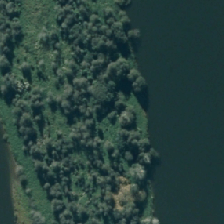
Land cover: deciduous_hardwood